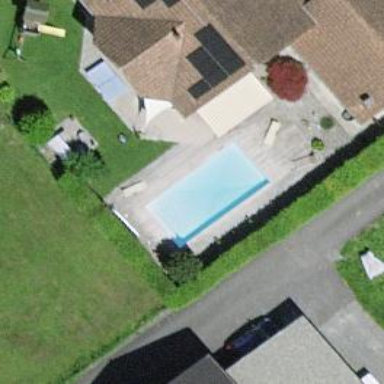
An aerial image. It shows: Swimming pool located in leisure land.